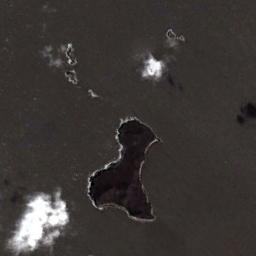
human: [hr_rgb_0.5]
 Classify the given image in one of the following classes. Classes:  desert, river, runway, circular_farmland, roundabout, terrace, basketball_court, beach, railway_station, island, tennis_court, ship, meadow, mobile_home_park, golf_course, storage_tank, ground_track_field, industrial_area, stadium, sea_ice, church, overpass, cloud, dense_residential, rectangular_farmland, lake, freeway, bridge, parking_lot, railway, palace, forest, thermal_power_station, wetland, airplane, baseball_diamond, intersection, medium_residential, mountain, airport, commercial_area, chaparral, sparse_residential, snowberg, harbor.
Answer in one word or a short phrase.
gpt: island